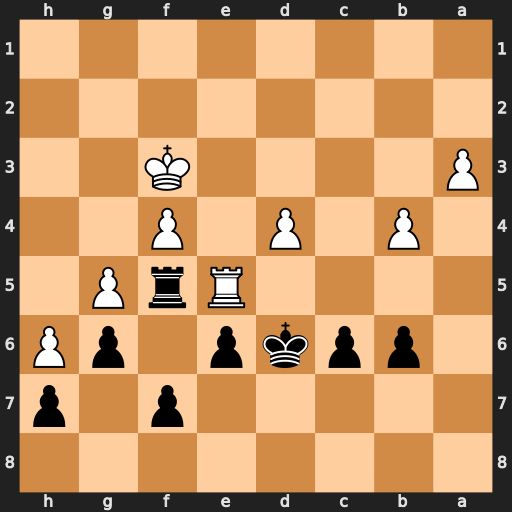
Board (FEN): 8/5p1p/1ppkp1pP/4RrP1/1P1P1P2/P4K2/8/8
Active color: b
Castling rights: -
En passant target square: -
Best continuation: Rxe5 fxe5+ Kd5